Question: What is the calculation result?
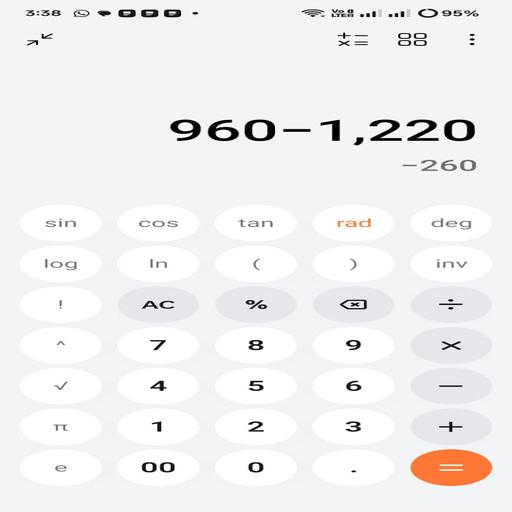
Answer: Negative two sixty